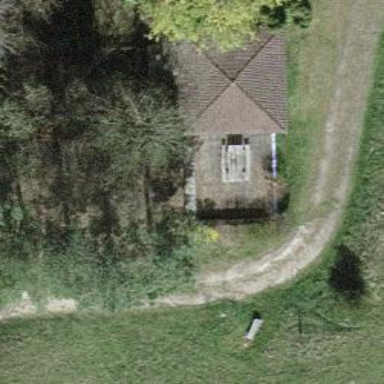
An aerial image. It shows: Picnic table located in leisure land area.